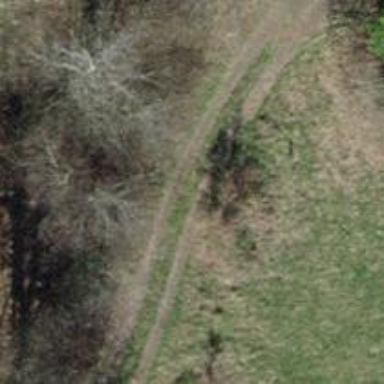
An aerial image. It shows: Grassy track road with grade 4 track type.